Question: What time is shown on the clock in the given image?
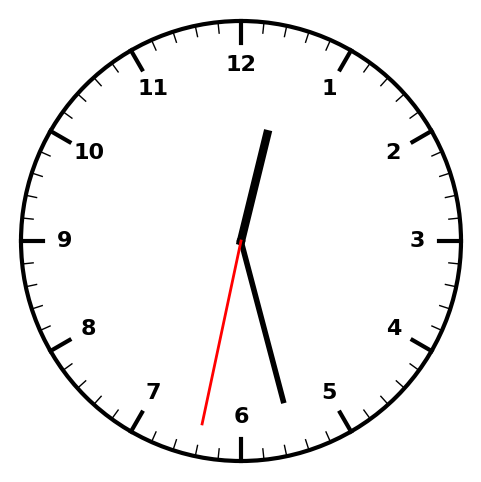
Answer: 12:27:32